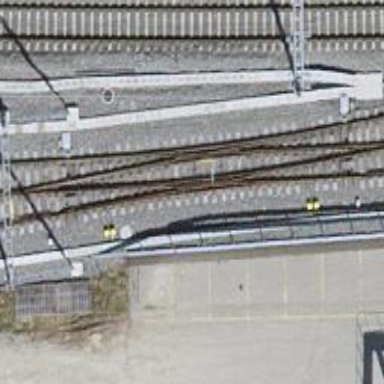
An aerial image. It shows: Railway switch.